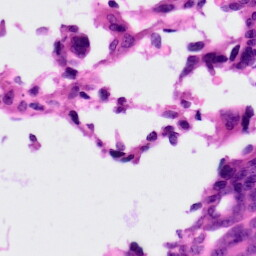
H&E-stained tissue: Ovarian